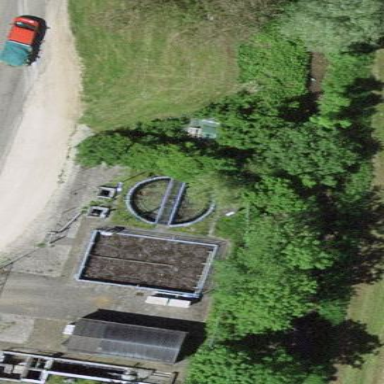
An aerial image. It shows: View of wastewater plant.